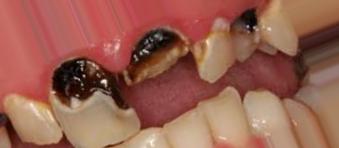
Condition: Caries